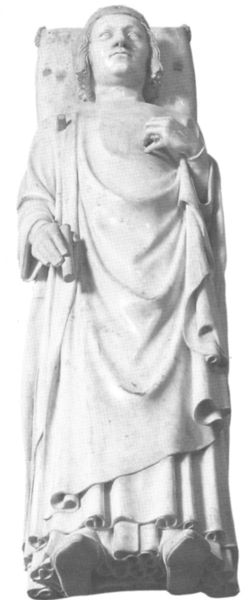
Titel: Gisant Karls V.
Künstler: André Beauneveu
Standort: Saint-Denis, Abteikirche (EU - F)
Schlagwörter: fuß, hand, mann, umhang, grau, marmor, nase, augen, falten, leiche, stein, tod, figur, gewand, haare, stock, skulptur, relief, füße, liegen, schuhe, stab, kissen, könig, foto, kloster, schwarzweiß, stift, grab, toga, mönch, schriftrolle, griffel, kopfkissen, grabskulptur